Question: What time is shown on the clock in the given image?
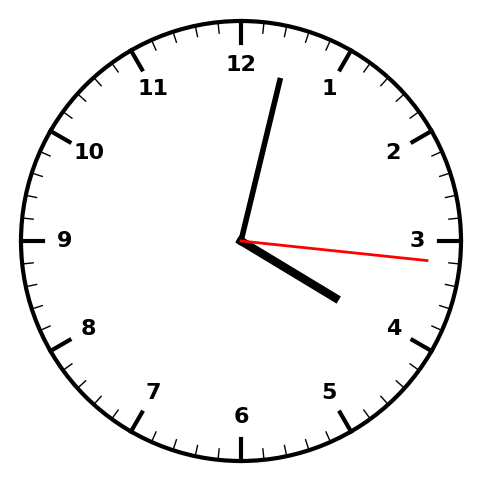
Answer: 04:02:16